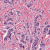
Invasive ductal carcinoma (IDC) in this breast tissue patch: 1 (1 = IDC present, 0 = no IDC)